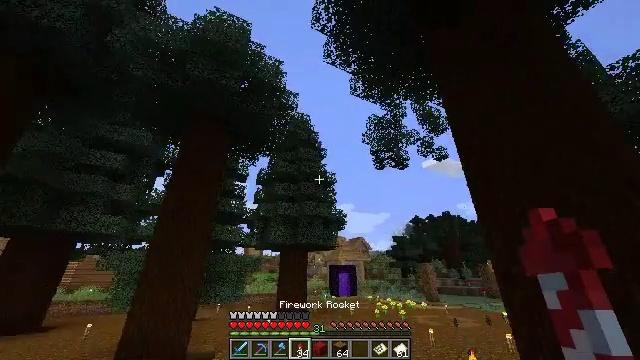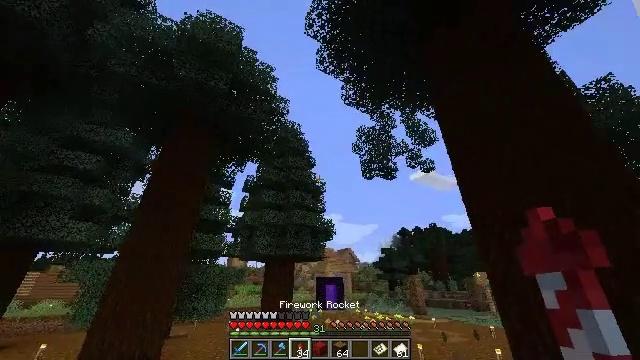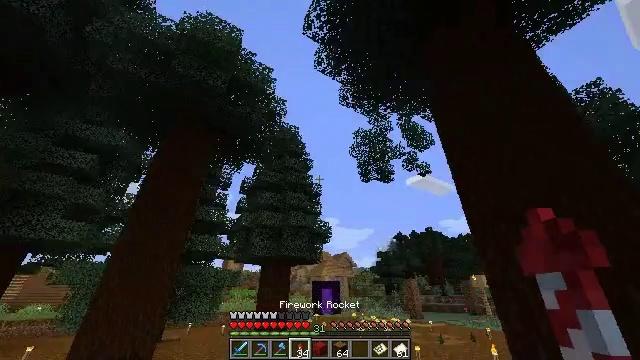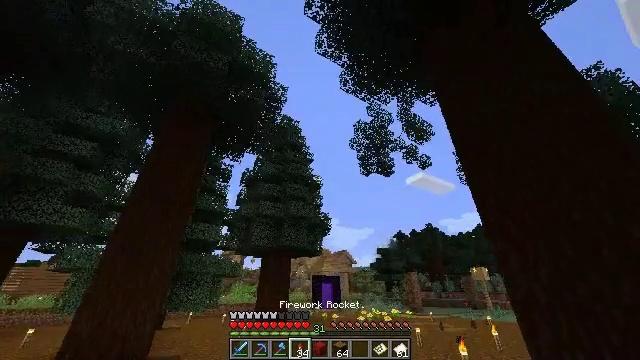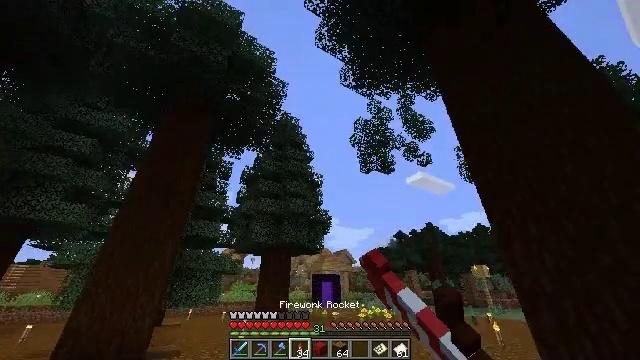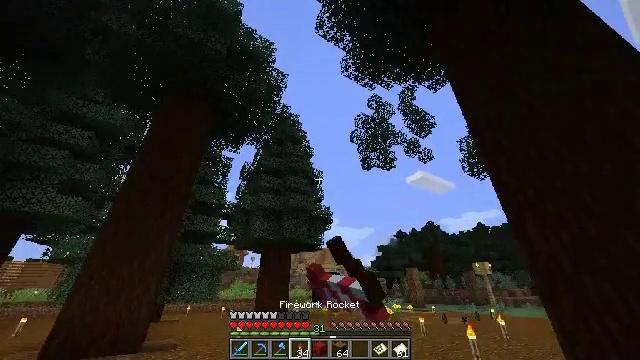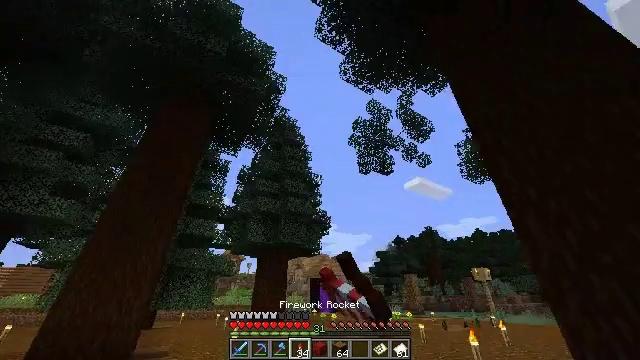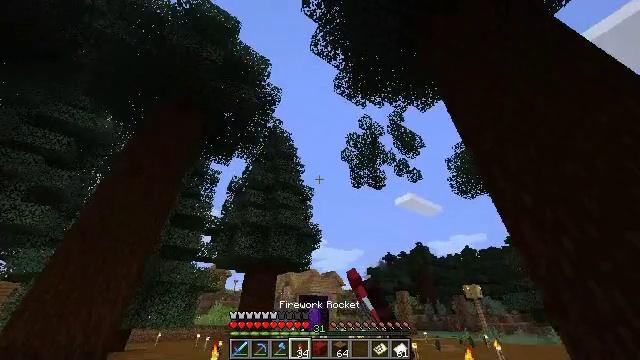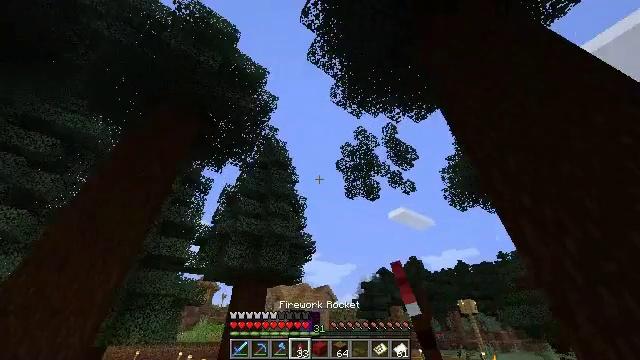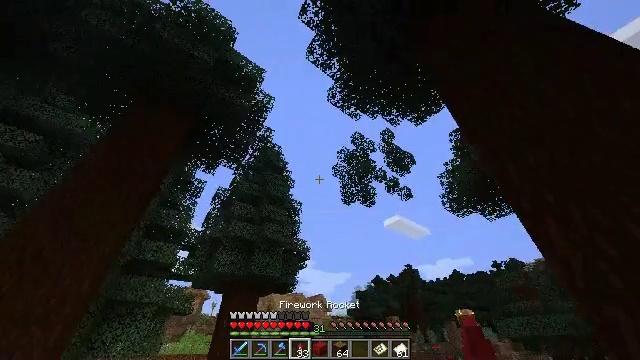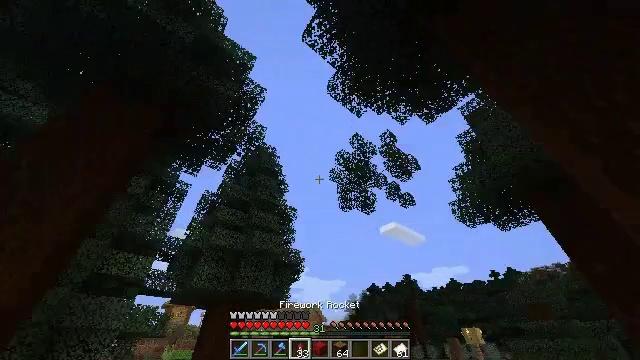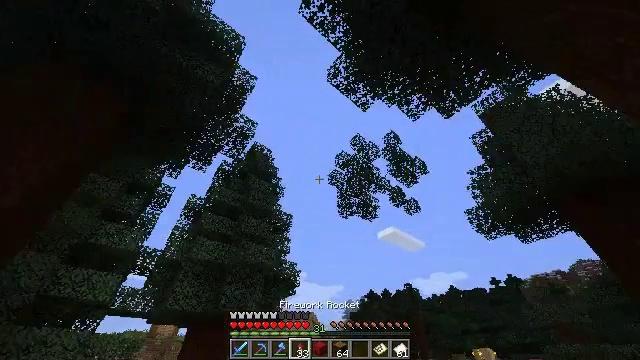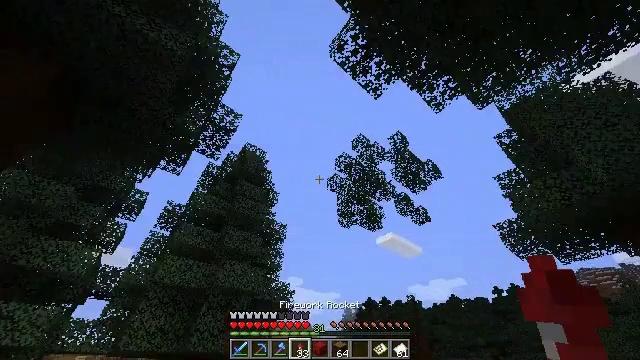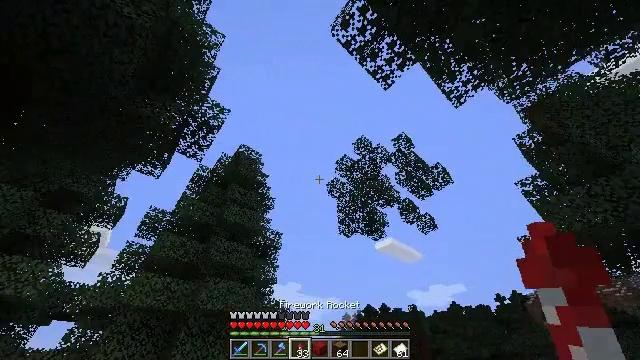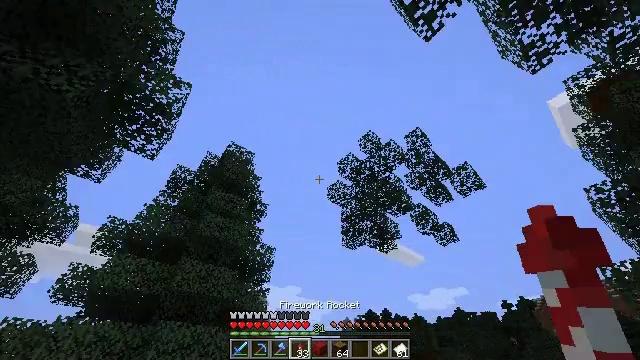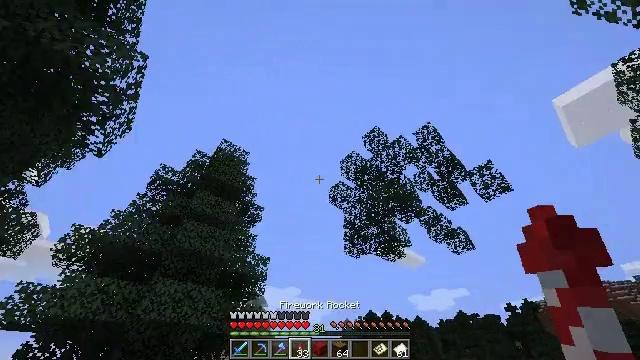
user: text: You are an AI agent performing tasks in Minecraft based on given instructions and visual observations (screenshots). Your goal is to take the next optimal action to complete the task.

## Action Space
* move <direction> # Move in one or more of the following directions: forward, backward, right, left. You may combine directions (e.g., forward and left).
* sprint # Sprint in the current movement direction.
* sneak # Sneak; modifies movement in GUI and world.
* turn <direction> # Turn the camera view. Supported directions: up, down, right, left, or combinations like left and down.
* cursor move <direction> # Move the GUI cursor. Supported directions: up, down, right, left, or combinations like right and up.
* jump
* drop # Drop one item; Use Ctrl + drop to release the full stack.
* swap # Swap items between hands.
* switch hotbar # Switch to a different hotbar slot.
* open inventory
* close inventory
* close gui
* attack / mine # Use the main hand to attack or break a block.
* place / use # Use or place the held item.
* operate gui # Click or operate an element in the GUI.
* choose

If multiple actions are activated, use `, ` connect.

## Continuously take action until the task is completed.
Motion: motion action
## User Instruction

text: Mine spruce leaves from the tree.
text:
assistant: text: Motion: move forward, sprint, turn right and up, jump
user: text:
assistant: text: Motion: move forward, sprint, turn up, jump
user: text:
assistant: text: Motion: move forward, sprint, use / place, jump
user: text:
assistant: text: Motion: move forward, sprint, use / place, jump
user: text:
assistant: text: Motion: move forward, sprint, use / place, jump
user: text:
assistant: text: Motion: move forward, sprint, turn up, jump
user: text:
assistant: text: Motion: move forward, sprint, turn right and up, jump
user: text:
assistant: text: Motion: move forward, sprint, turn right and up, jump
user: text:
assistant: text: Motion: move forward, sprint, turn right and up, jump
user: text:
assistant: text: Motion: move forward, sprint, turn right and up, jump
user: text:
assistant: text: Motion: move forward, sprint, turn up, jump
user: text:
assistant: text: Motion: move forward, sprint, turn up, jump
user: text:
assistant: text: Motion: move forward, sprint, turn up, jump
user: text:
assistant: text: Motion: move forward, sprint, jump
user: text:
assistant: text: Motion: move forward, sprint
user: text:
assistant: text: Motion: move forward, sprint
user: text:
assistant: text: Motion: move forward, sprint, turn left
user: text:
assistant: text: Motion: move forward, sprint, turn left and down
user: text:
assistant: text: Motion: move forward, sprint, turn left
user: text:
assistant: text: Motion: move forward, sprint, turn left
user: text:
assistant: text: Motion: move forward, sprint, turn left
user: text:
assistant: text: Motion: move forward, sprint, turn left
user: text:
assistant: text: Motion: move forward, sprint
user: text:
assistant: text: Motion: move forward, sprint, turn left and up
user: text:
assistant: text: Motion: move forward, sprint, turn left
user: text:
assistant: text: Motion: move forward, sprint, turn left and down
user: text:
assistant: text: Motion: move forward, sprint, turn left and down
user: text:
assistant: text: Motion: move forward, sprint, turn left and down
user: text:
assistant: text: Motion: move forward, sprint, turn left and down
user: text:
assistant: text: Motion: move forward, sprint, turn left and down